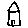
Label: house